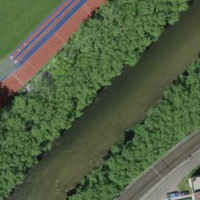
EUNIS habitat code: 53
Species observed at this site:
Motacilla cinerea
Cyanistes caeruleus
Anas platyrhynchos
Alcedo atthis
Erithacus rubecula
Mergus merganser
Motacilla alba